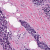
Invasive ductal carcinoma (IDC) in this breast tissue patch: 1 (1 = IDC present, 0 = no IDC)